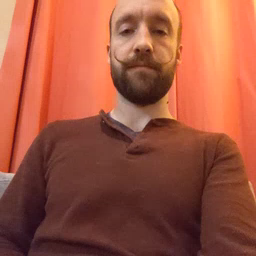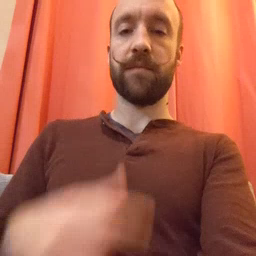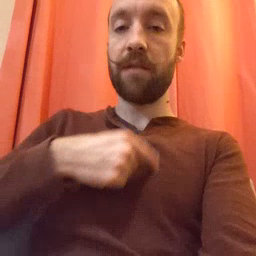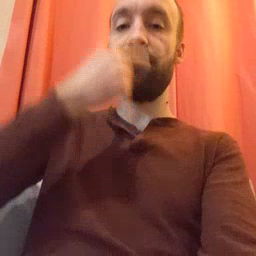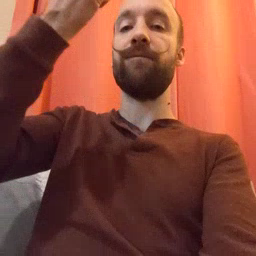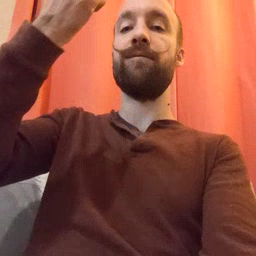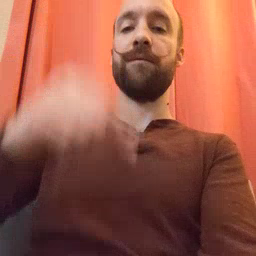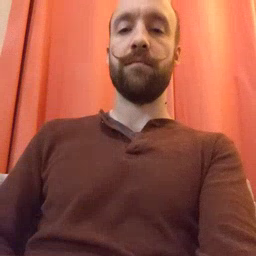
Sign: giraffe